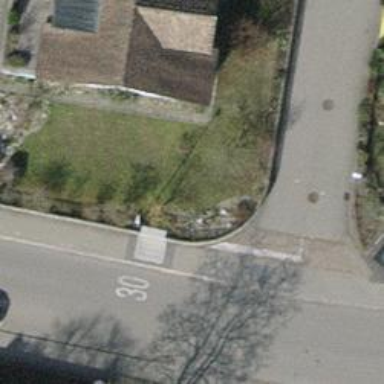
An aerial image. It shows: Street cabinet.